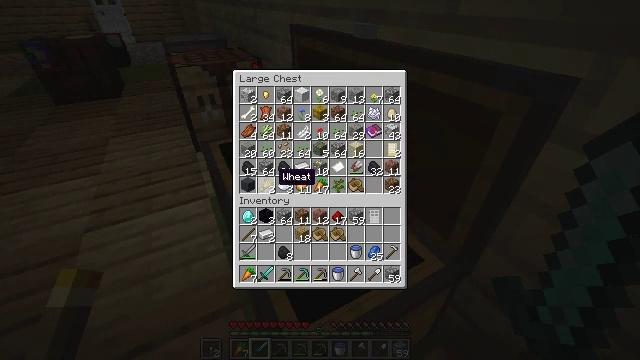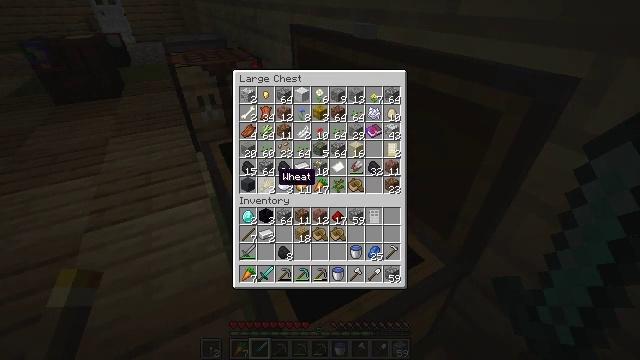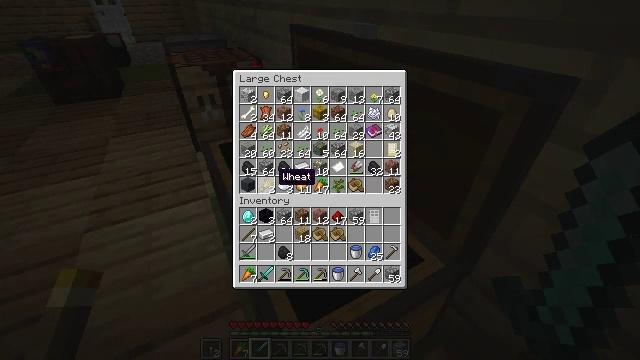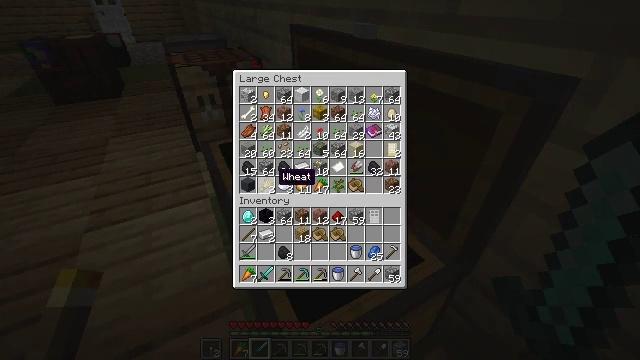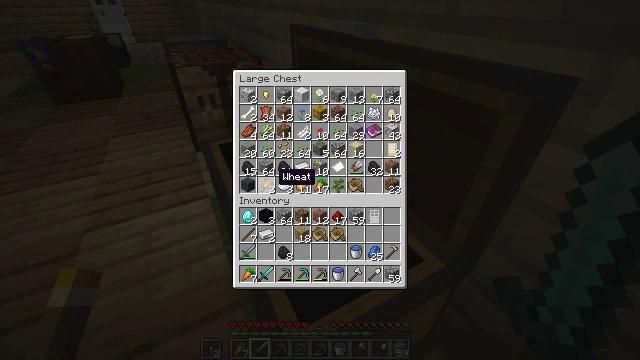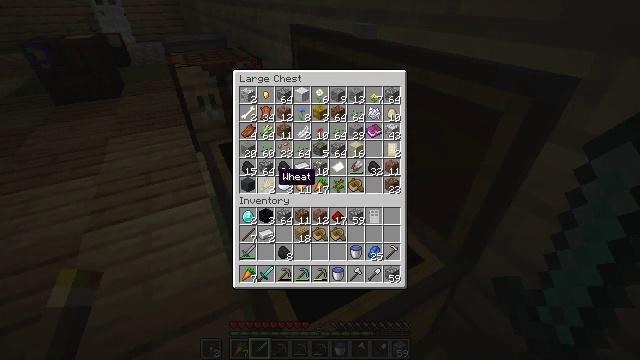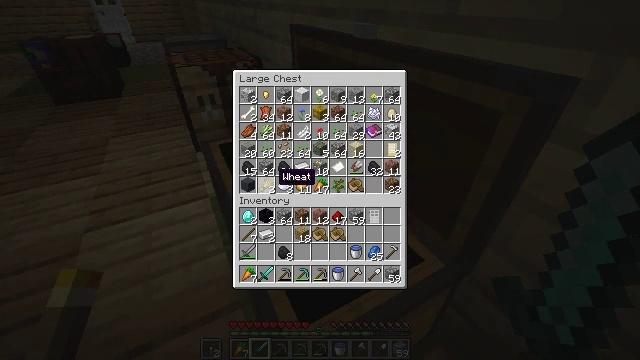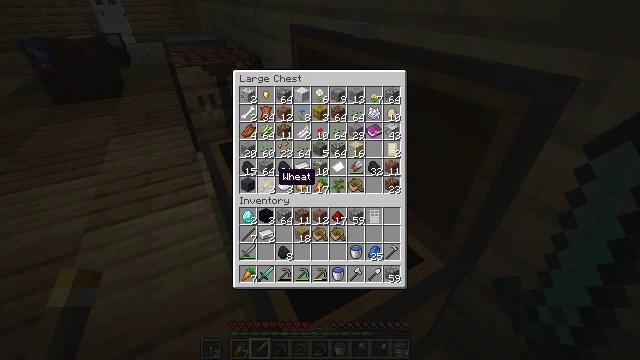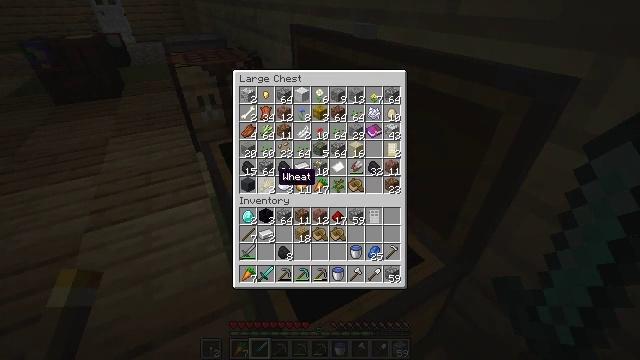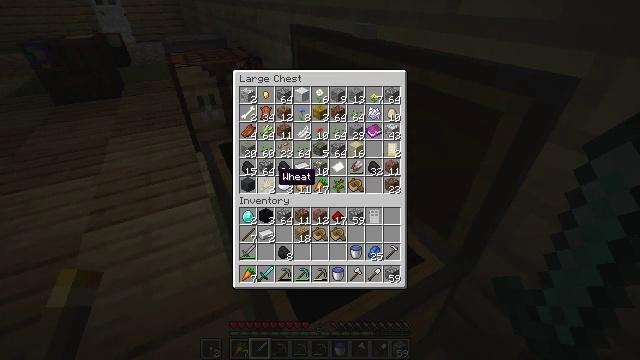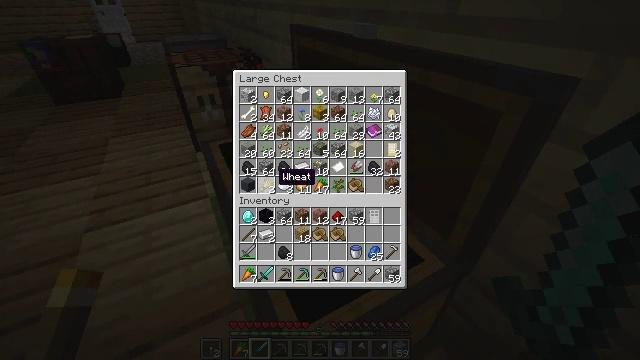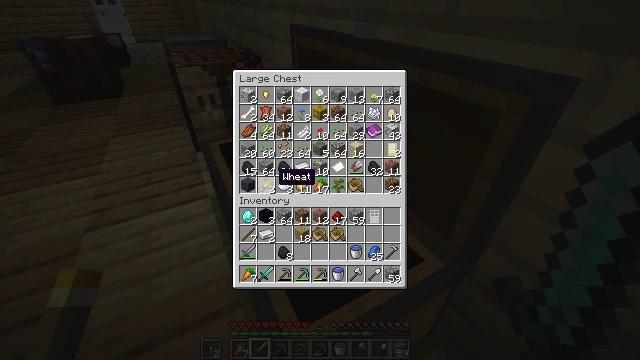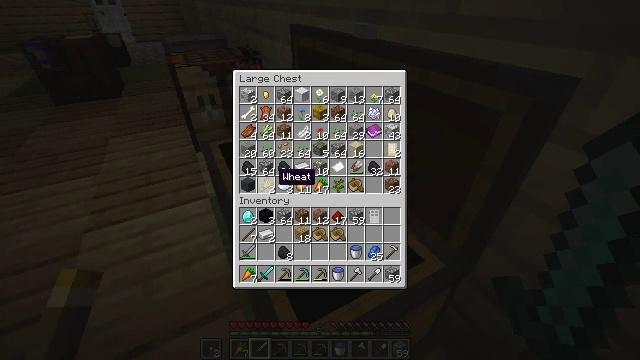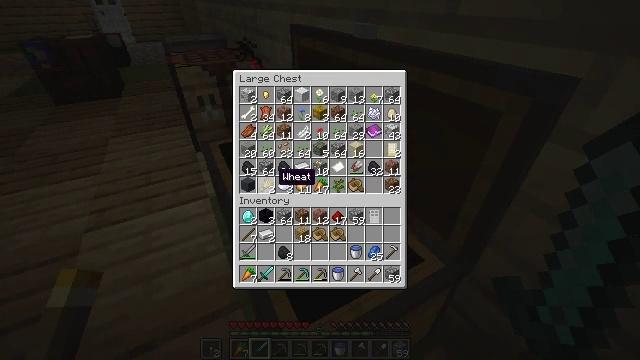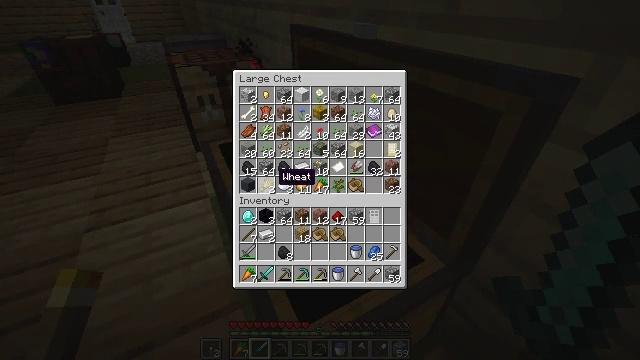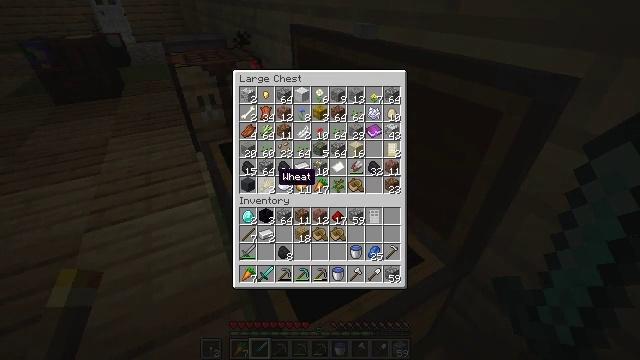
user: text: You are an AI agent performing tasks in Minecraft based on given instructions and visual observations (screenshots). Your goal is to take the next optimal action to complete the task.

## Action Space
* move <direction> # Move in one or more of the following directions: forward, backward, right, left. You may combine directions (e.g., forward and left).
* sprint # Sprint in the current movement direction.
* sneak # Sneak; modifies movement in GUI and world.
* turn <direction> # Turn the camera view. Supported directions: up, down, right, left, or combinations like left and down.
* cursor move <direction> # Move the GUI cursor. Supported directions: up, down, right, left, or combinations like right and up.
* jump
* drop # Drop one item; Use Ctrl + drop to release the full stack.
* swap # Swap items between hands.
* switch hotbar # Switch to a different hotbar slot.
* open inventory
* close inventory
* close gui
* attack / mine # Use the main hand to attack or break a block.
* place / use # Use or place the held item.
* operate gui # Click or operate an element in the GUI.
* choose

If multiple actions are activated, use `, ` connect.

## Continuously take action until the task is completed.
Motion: motion action
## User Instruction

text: Collect the oak planks from the structure.
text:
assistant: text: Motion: no_op
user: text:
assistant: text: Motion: no_op
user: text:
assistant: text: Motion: no_op
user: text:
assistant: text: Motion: no_op
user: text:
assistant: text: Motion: no_op
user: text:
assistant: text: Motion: no_op
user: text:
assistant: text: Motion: no_op
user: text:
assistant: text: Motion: no_op
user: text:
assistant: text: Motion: no_op
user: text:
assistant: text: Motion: no_op
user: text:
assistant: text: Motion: no_op
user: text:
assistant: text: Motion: no_op
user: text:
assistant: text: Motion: no_op
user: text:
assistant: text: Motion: no_op
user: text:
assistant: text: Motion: no_op
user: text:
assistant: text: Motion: no_op
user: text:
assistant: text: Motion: no_op
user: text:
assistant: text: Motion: no_op
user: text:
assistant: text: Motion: no_op
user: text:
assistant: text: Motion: no_op
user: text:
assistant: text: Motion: no_op
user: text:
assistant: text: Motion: no_op
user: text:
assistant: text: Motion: no_op
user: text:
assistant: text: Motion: no_op
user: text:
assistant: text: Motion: no_op
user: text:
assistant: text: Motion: no_op
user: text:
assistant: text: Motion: no_op
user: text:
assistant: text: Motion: no_op
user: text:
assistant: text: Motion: no_op
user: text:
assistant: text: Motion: no_op